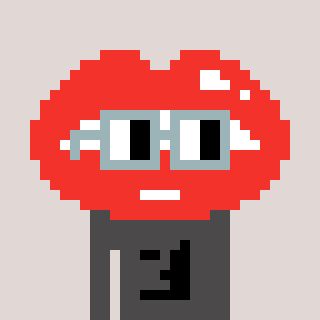
a pixel art character with square dark gray glasses, a lips-shaped head and a grayscale-colored body on a warm background